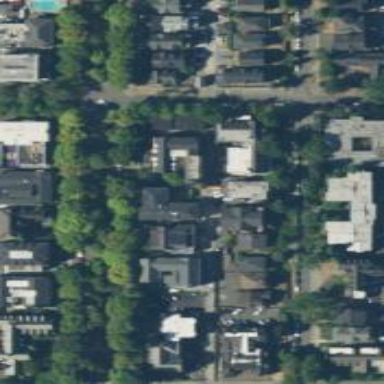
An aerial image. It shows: Neighborhood.